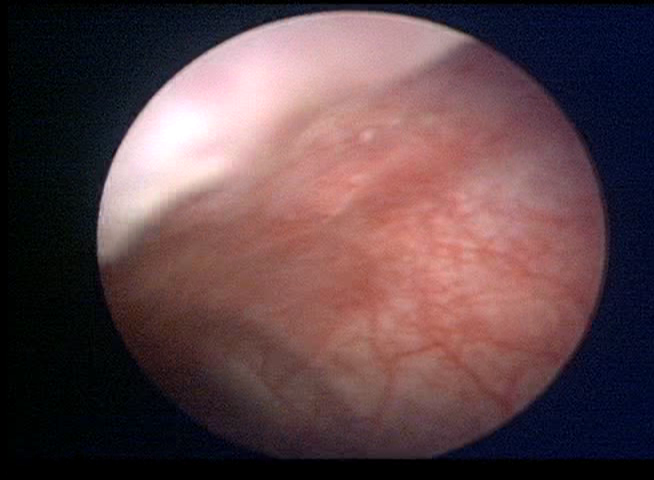
Modality: WLC
Class: Normal mucosa
Bladder cancer association: No